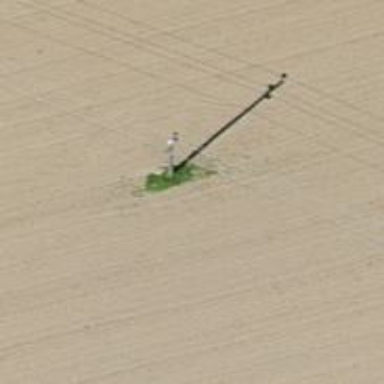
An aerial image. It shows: Power pole.